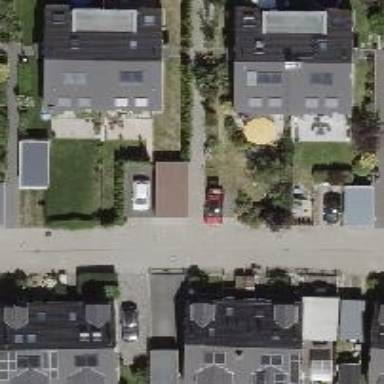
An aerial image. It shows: Living street.